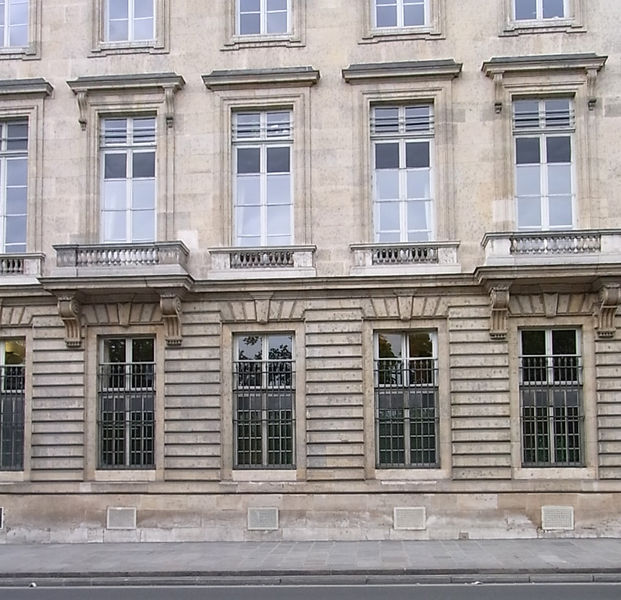
Titel: Hôtel de la Monnaie
Künstler: Jacques Denis Antoine
Standort: Paris
Institution: Hôtel de la Monnaie
Schlagwörter: ocker, sand, ausschnitt, fenster, glas, grau, licht, strasse, gebäude, haus, profile, wand, architektur, rahmen, sockel, stein, steine, spiegelung, brüstung, gitter, klassizismus, england, renaissance, balkon, fassade, giebel, mauer, sprossenfenster, ziegel, tag, vorsprung, gardine, detail, geländer, balkone, foto, fotografie, fugen, keller, fensterladen, eckig, bürgersteig, fensterkreuz, fensterrahmen, gehsteig, hauswand, sprossen, palazzo, stockwerk, balustrade, gehweg, neu, photo, rustika, sims, gesims, fenstergitter, voluten, sandstein, vergittert, aussen, geschosse, kellerfenster, konsolen, volute, museum, wien, fotographie, rennaissance, gründerzeit, klassizistisch, hausfassade, piano nobile, rustizierung, fußweg, superposition, horizontale, sockelzone, sockelgeschoss, rustica, randstein, hochparterre, gebaude, balluster, neoklassizismus, baluster, bath, phot, gegliedert, brüstungen, schlussteine, hausansicht, amt, lüftungsschacht, fenstertüren, austritte, nu, fesnstersturz, burgerstein, pariser balkon, immeuble hausmannien